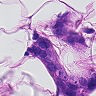
Metastatic tissue present: yes